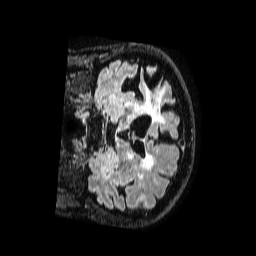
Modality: FLAIR
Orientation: coronal
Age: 74
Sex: male
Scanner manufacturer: philips
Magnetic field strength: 1.5 T
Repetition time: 4.8 s
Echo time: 0.3 s